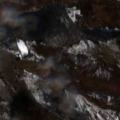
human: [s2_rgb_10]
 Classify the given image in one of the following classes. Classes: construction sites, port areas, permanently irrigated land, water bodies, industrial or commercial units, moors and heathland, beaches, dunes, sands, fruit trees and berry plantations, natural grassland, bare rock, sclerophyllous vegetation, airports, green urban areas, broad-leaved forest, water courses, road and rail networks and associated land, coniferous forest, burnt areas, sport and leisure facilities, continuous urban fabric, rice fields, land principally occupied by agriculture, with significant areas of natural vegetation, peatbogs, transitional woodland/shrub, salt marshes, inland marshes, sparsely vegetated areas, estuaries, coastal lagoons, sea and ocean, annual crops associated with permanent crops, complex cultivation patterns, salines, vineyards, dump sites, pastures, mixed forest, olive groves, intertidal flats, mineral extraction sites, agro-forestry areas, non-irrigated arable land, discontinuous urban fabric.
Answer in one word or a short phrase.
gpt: pastures, broad-leaved forest, natural grassland, transitional woodland/shrub